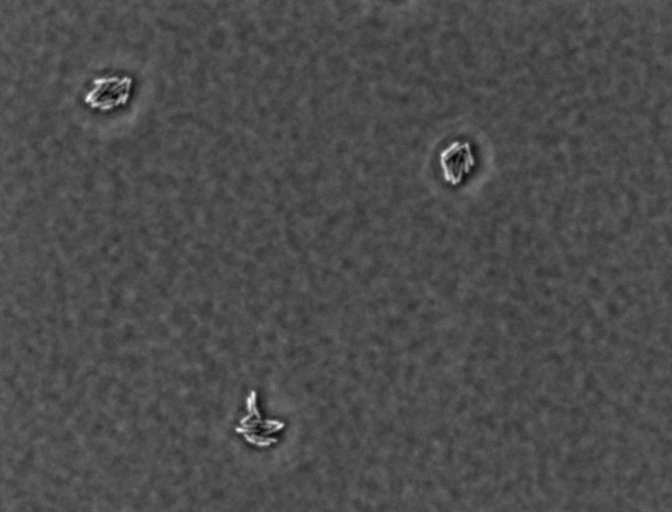
Salmonella enterica Typhimurium